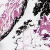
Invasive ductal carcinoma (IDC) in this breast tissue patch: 0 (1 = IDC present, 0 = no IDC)